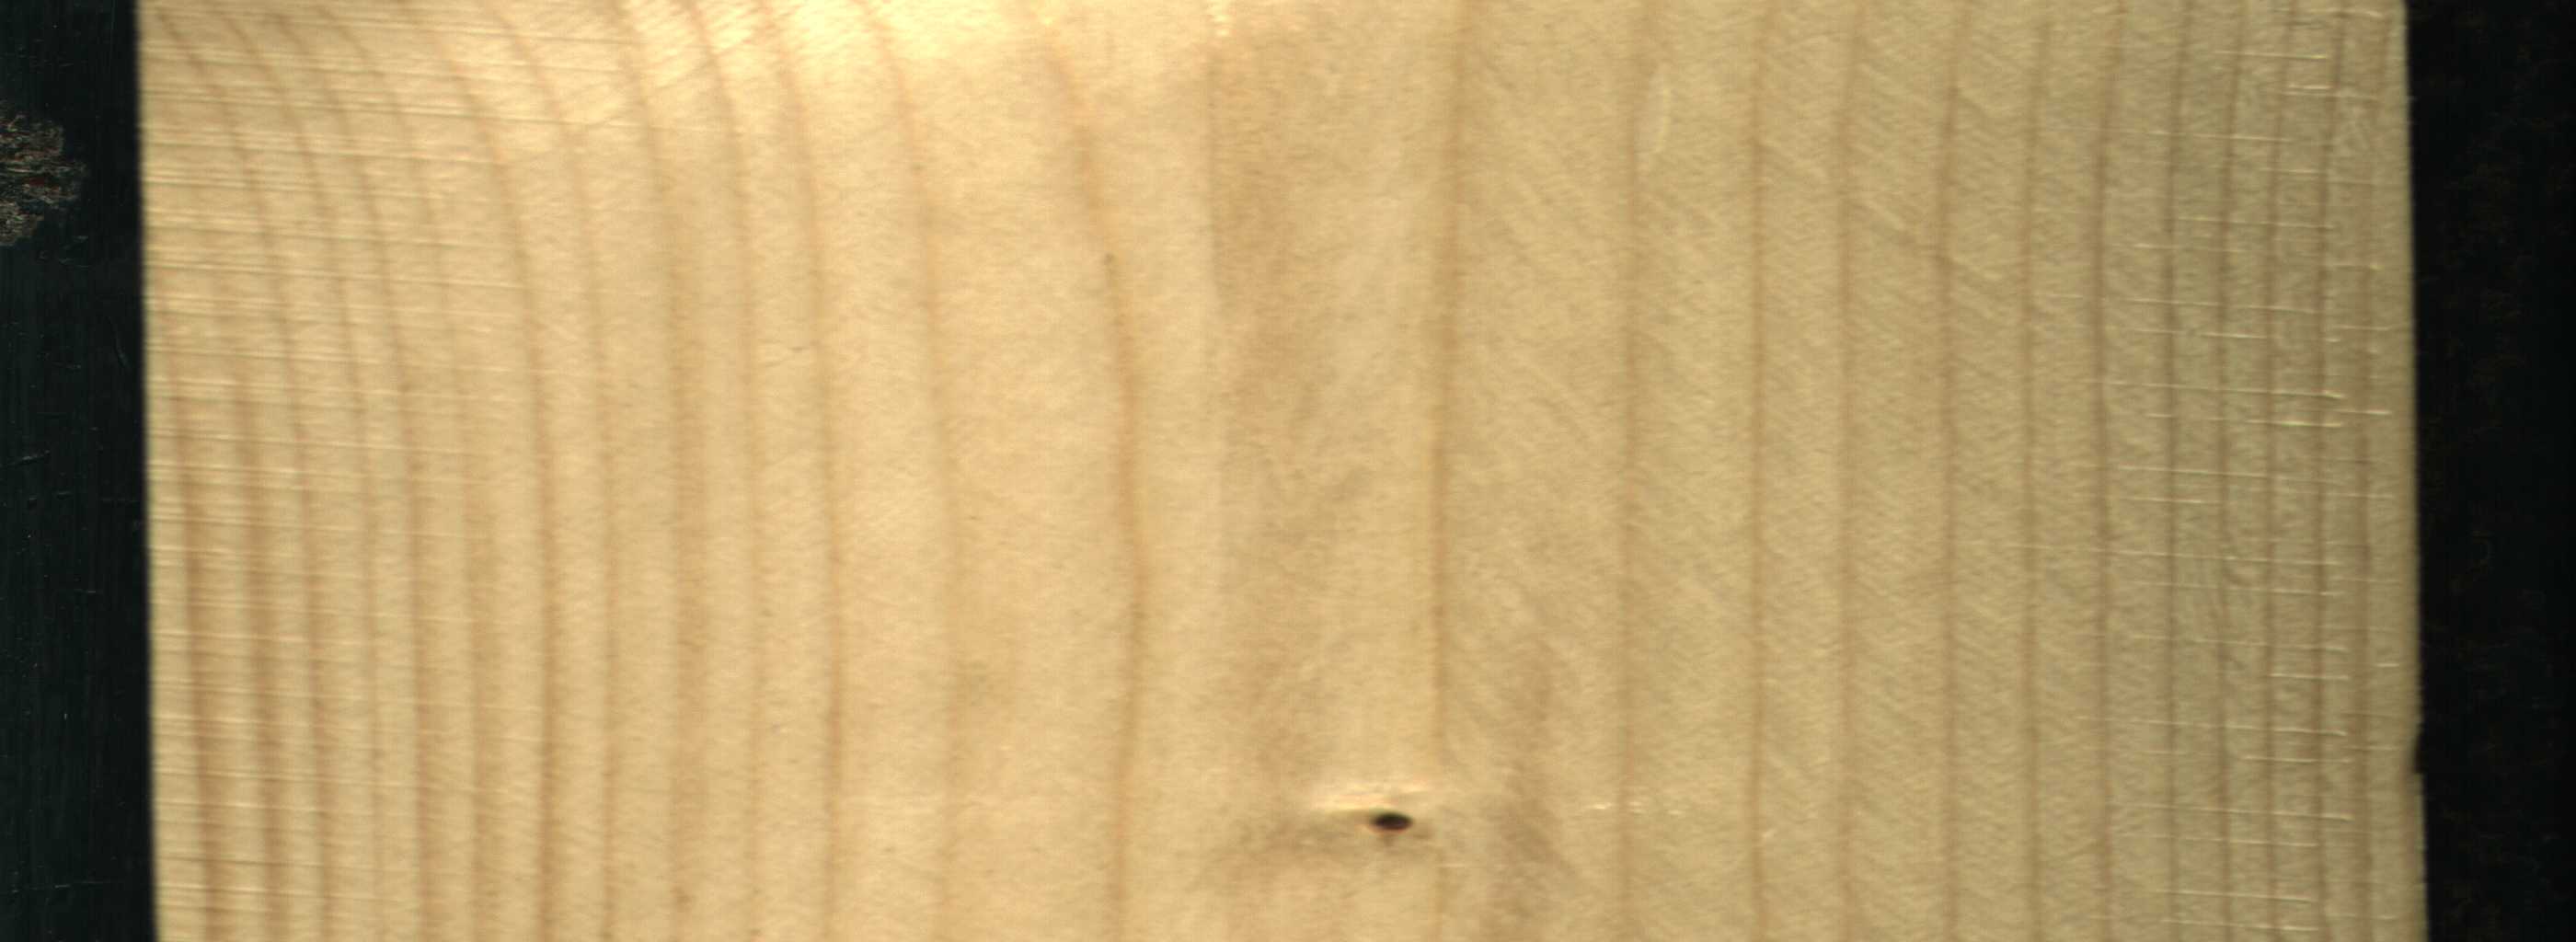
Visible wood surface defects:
Dead_Knot